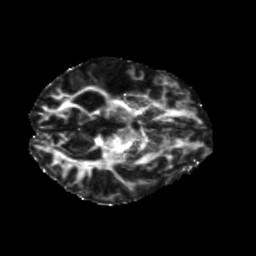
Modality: FA
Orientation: axial
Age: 62
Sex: female
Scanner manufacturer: siemens
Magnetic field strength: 3 T
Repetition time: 5.25 s
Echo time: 0.08 s